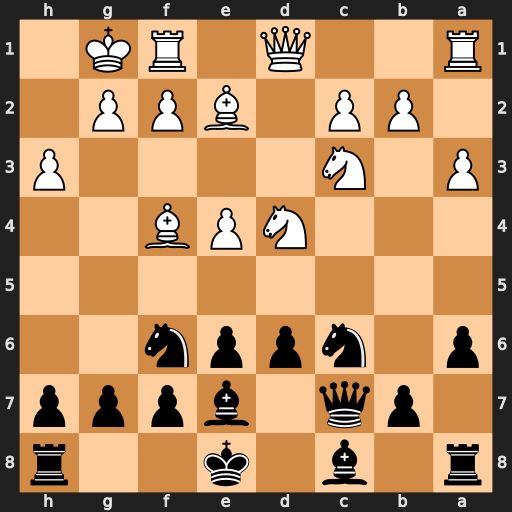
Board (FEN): r1b1k2r/1pq1bppp/p1nppn2/8/3NPB2/P1N4P/1PP1BPP1/R2Q1RK1
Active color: b
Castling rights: kq
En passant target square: -
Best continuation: Nxd4 Qxd4 e5 Qd2 exf4